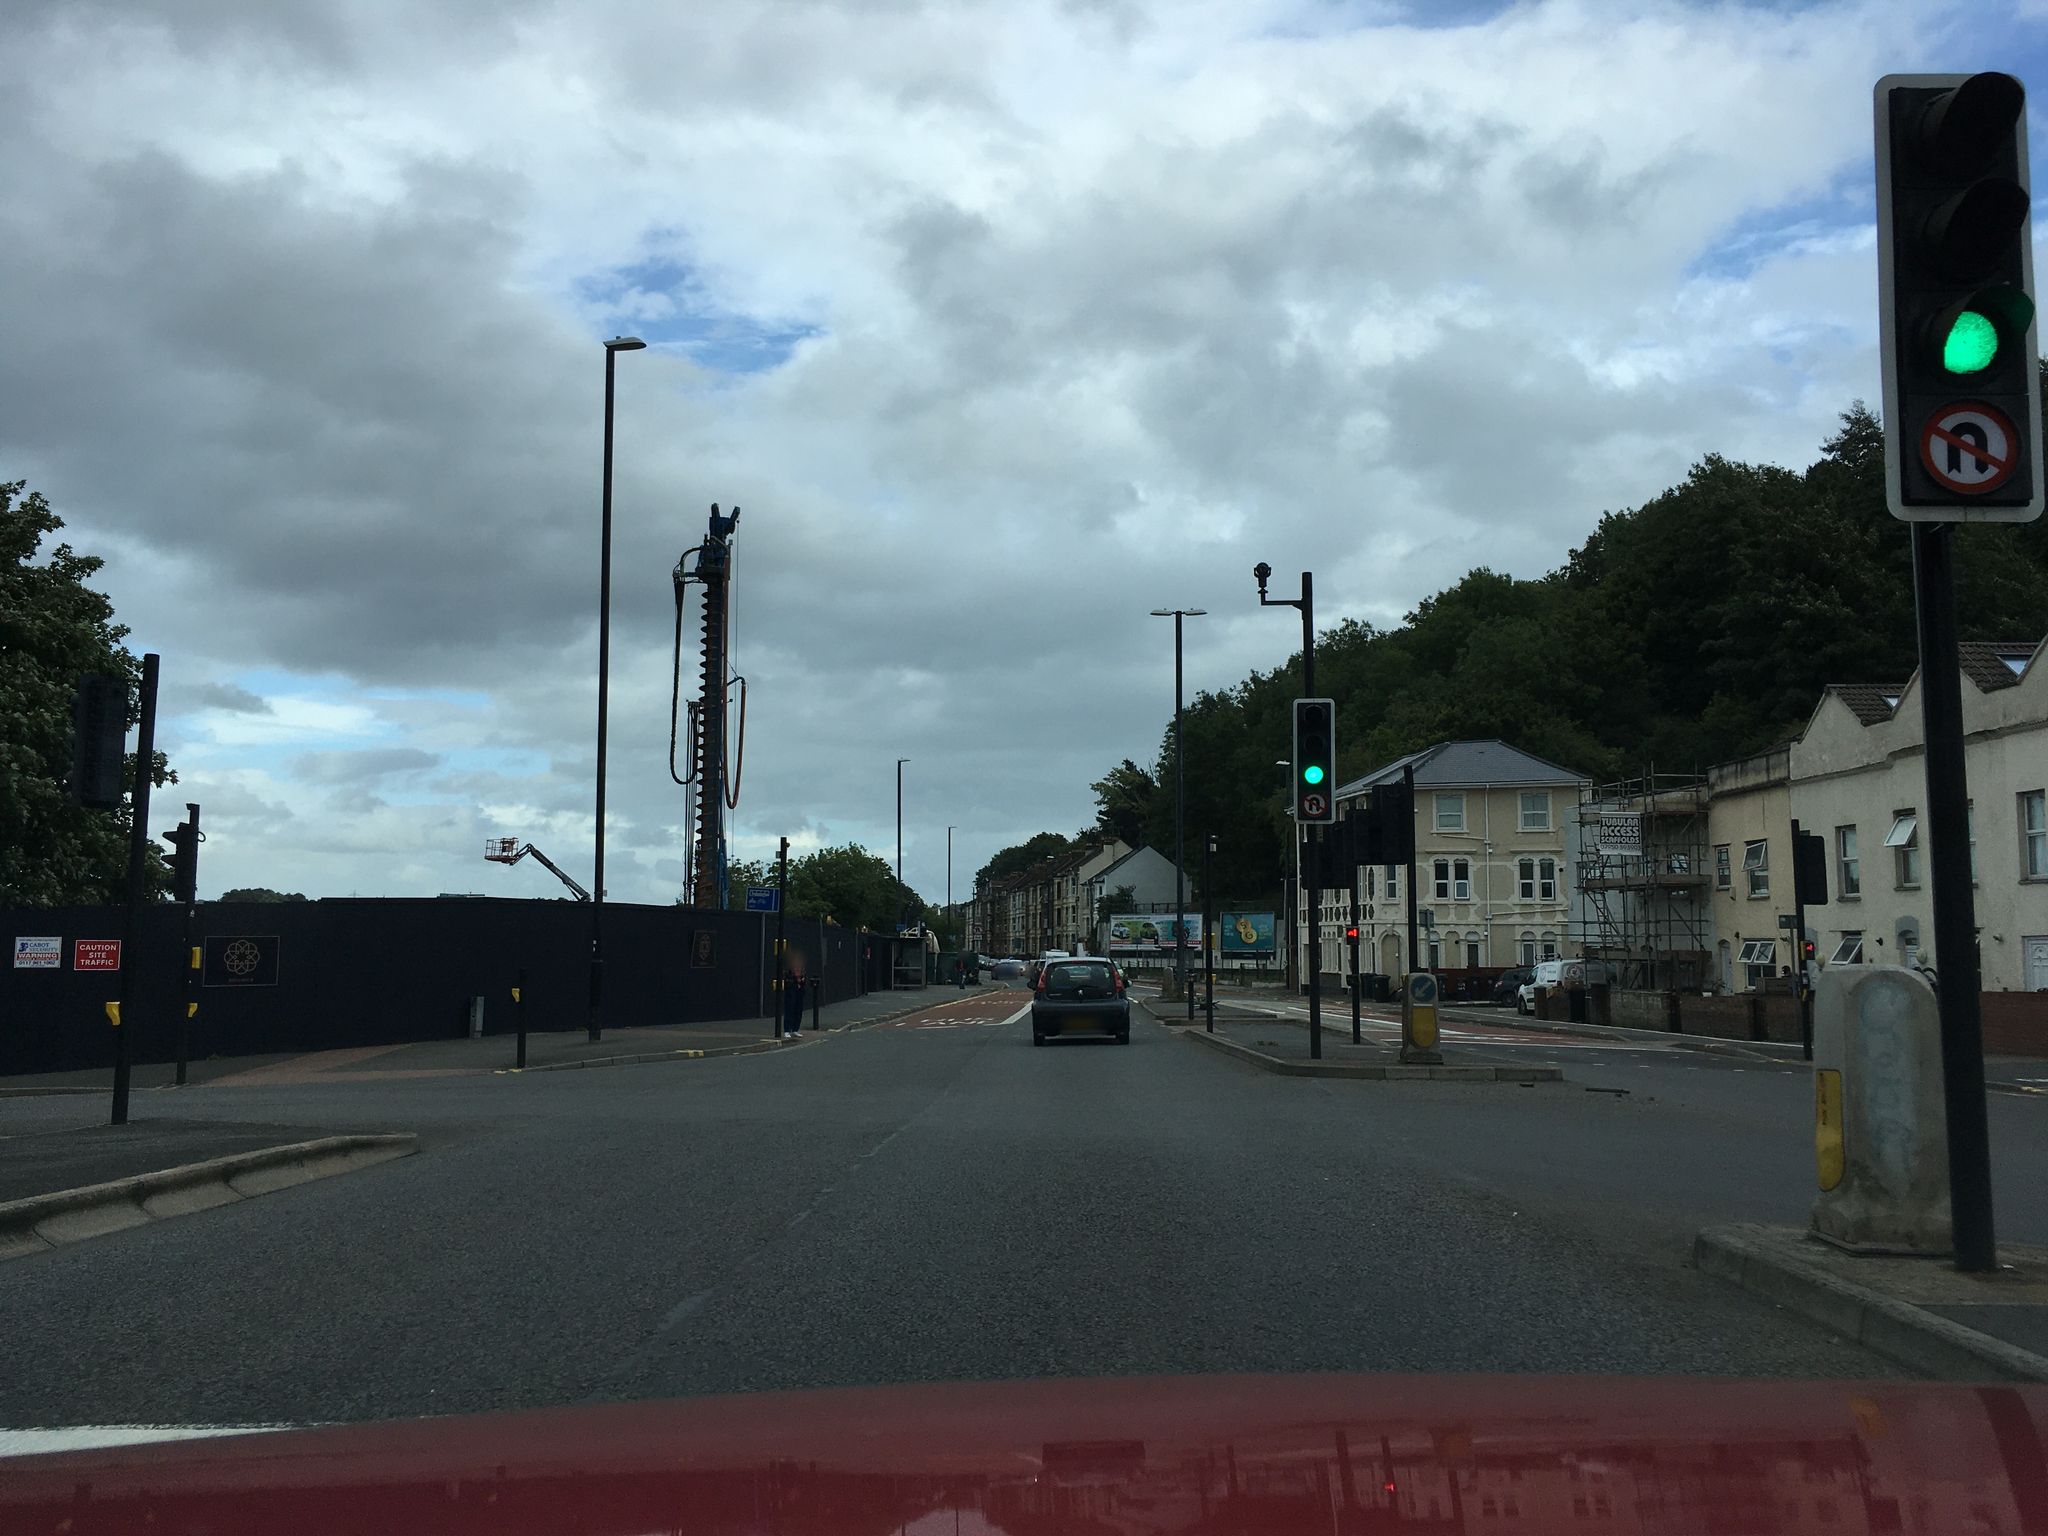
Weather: cloudy
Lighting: day
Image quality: good
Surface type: driving surface
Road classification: trunk, tertiary
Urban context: urban centre
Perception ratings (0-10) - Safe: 1.01, Lively: 6.17, Beautiful: 7.69, Boring: 0.5, Depressing: 2.89, Wealthy: 4.53